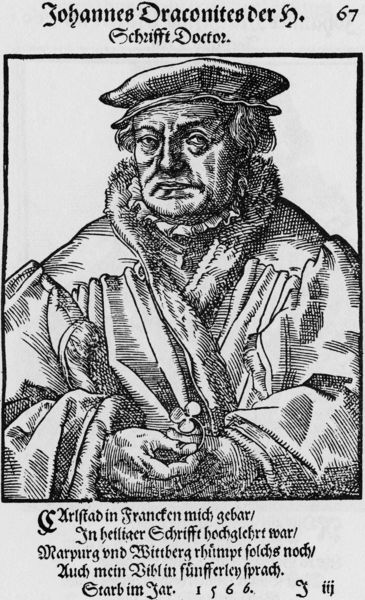
Titel: Bildnis des Johann Draconites
Künstler: Tobias Stimmer
Institution: (Seriendruck)
Schlagwörter: hand, kopf, mann, umhang, blume, finger, hut, mund, zeichnung, alt, kappe, mütze, augen, falten, halten, johannes, kragen, pelz, ärmel, bildnis, hände, portrait, porträt, haare, mantel, lippen, deutschland, holzschnitt, schrift, grafik, graphik, rand, hands, hat, white, black, collar, face, gray, hair, lace, nose, old, robe, inschrift, thomas, print, rüschen, druck, schnitt, stich, lithografie, text, woodcut, pelzkragen, wood, flower, man, head, german, luther, eyes, male, drawing, black and white, cap, chin, coat, fur, mouth, wrinkles, caricature, etching, illustration, monochrome, sketch, jacket, doktor, akelei, legende, person, kleeblatt, human, ancient, renaissance, rome, alten, ink, shine, engraving, pencil, england, religion, eye, fingers, book, doctor, leaf, lips, shoulders, dutch, seriendruck, stimmer, calligraphy, script, miniature, franken, rich, rahmenf, forehead, page, poster, latin, scholar, nae, potrait, words, press, ruffle, ruff, frown, printing, emblem, wrinkle, post, pleats, johannes draconites der jüngere, poträt, 16. jahrhundert, 1566, motto, epigramm, 19th century, draconites, 18th century, brows, headgear, dour, number, title, ad, guy, character, thumb, pamphlet, petal, 67, line drawing, sketching, stitch, crease, brim, had, scientist, draconis, porträ#t, silber, rob, illustartion, pleated, al, stitching, johannes draconites, wook, clover, numbe, adverticement, relogion, wanted, schrifft, prtrait, forefinger, wordds, shamrock